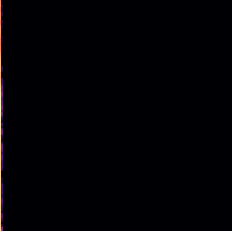
Sound class: Frog